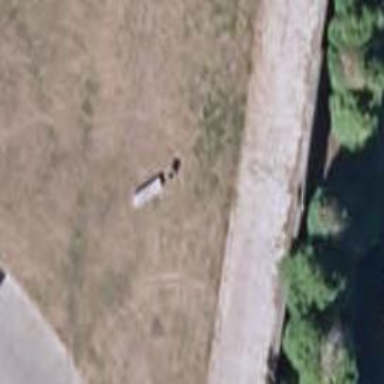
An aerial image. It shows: Bench.